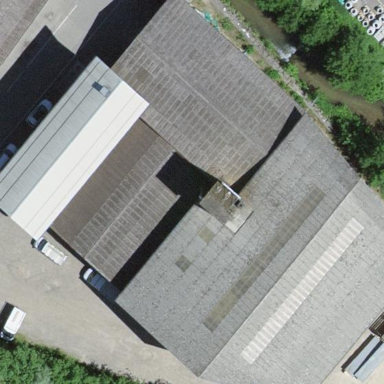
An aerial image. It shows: Commercial building.